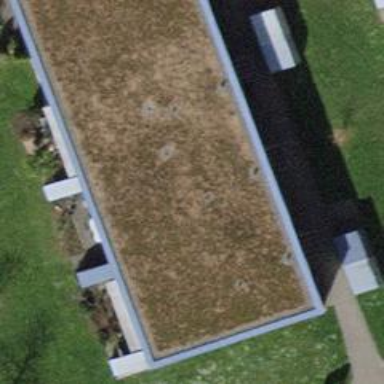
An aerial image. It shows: Terrace building.